Question:
I have this code that add row depends on the user input, but now I want the first row of the second column to have a default value of 0 and the rest of it is null.
Code of the table
'''
DefaultTableModel dm = new DefaultTableModel();
table.setModel(dm);
dm.addColumn("PROCESS");
dm.addColumn("CPU Time");
dm.addColumn("Arrival Time");
try{
int ps = Integer.parseInt(textField.getText());
for(int x=0; x<ps; x++){
dm.addRow(new Object[]{x});
}
}catch(Exception e){
e.printStackTrace();
}
}
'''
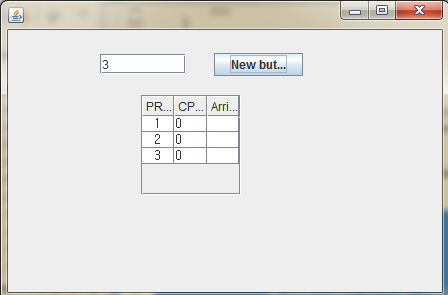
Answer: You can call 'addRow' twice with different arguments: first adding the row with '0', and then (in a loop) adding the remaining rows:
'''
dm.addRow(new Object[]{x, 0});
for (int x=1; x<ps; x++) {
dm.addRow(new Object[]{x});
}
'''
Notice that the loop is now one iteration shorter than in your code (because the first row gets added outside the loop).